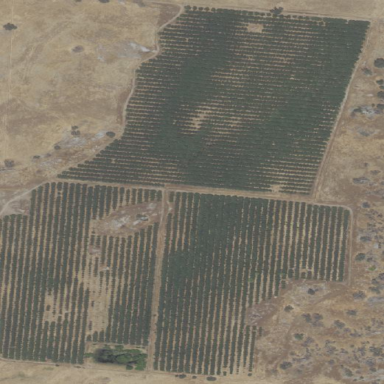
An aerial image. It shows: Olive tree orchard.